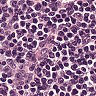
Metastatic tissue present: no